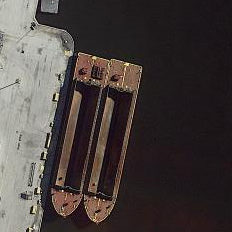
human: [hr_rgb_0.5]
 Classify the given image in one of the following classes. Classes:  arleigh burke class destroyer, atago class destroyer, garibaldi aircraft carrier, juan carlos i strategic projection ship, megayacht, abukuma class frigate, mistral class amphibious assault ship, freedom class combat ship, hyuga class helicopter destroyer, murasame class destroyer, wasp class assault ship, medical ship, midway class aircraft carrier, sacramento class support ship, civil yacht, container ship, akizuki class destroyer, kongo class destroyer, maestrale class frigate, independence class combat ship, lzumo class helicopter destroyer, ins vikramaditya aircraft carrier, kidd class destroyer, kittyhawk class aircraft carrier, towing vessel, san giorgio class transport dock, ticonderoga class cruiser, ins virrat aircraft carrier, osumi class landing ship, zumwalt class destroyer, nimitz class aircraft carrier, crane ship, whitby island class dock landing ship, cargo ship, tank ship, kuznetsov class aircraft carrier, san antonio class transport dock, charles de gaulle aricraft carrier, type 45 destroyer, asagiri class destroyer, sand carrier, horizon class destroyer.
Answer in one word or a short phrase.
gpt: Sand carrier